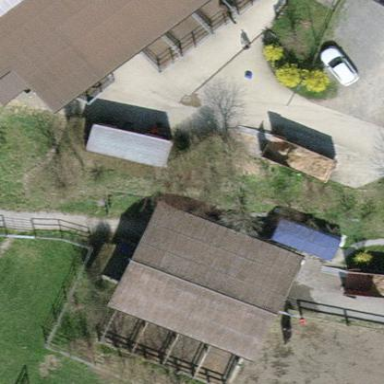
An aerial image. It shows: Stable.